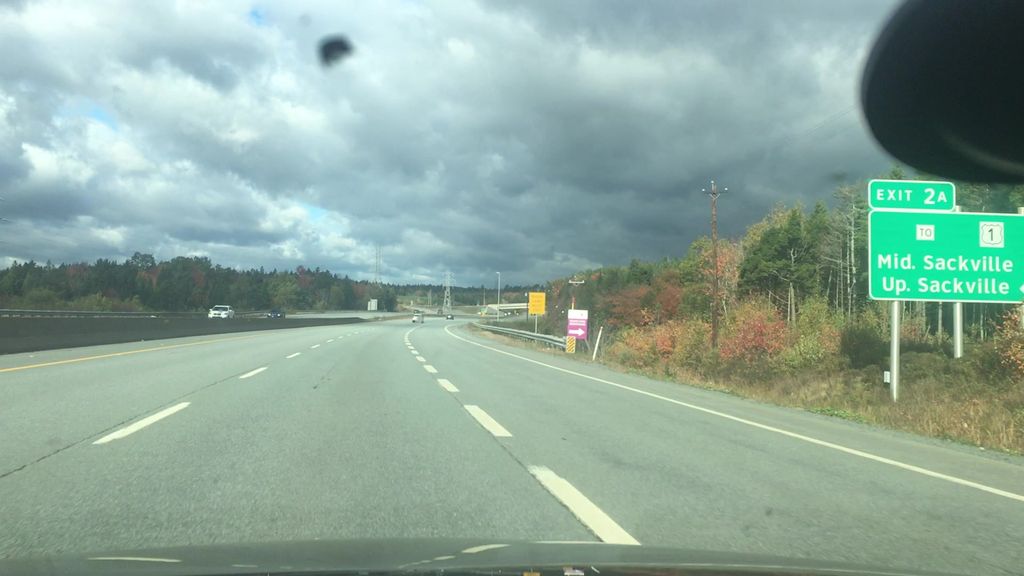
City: halifax